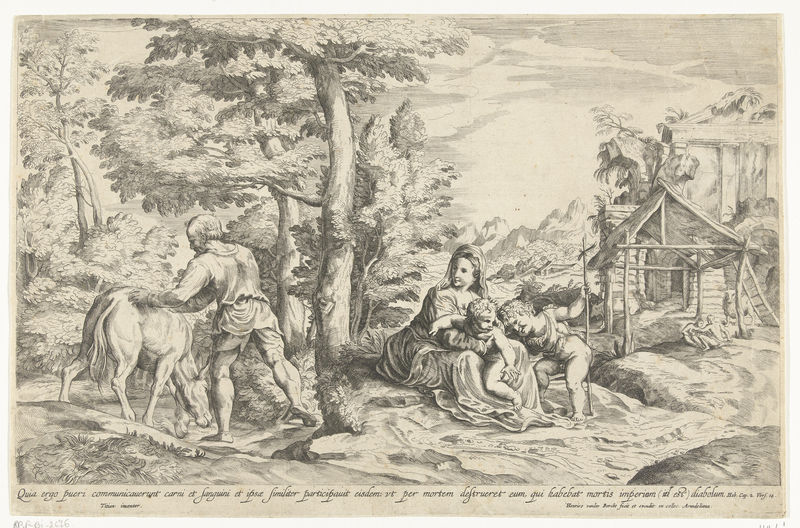
Titel: Terugkeer uit Egypte
Künstler: Hendrik van der (de Jonge) Borcht
Standort: Amsterdam
Institution: Rijksmuseum
Schlagwörter: column, men, white, women, black, lady, sitting, woman, picture, wood, clouds, man, naked, sky, stone, tree, building, house, lap, water, trees, child, brook, forest, grass, river, path, drawing, black and white, ruins, mother, sketch, tail, french, cross, pen, writing, children, cherub, outside, clothes, leaves, pastoral, family, art, engraving, pencil, hut, animal, legs, cow, farm, horse, cottage, bathing, leaf, leave, livestock, pillar, work, kids, script, father, son, kid, biblical, shelter, camp, canopy, barn, words, ass, leafs, donkey, foliage, asd, caption, calf, asdasdasd, aer, лох, pillas